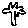
Label: flower